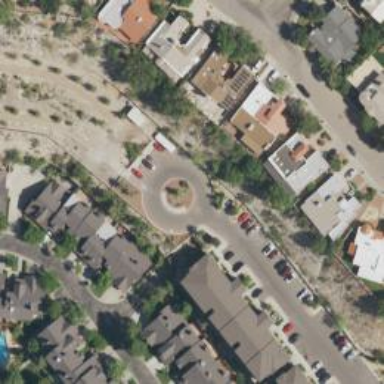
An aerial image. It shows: Turning loop on the road.